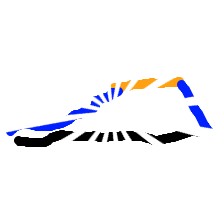
Shape: trapezoid